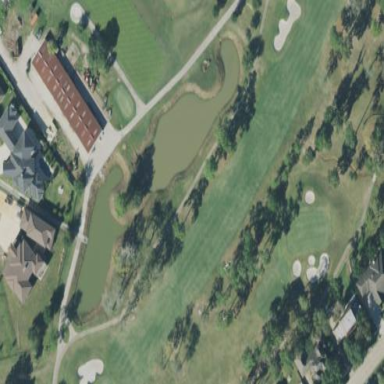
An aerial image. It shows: Lake serving as water hazard for golf course.